Field crop: maize
Growth stage: 2
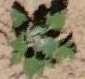
Species: chenopodium